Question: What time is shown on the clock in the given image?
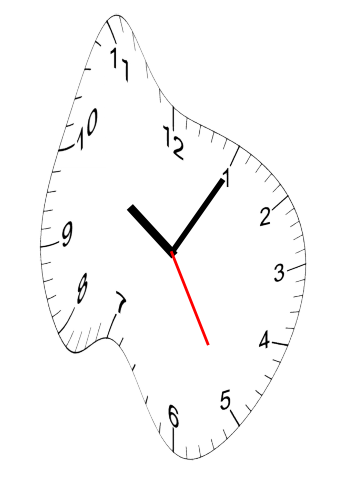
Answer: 10:05:25